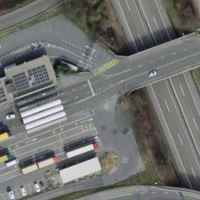
EUNIS habitat code: 57
Species observed at this site:
Milvus milvus